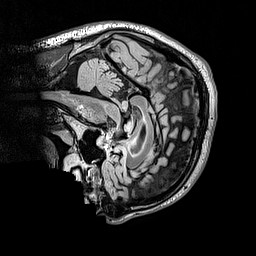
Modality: FLAIR
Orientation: sagittal
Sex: male
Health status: ill
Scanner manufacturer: siemens
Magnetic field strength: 3 T
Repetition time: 5 s
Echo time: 0.388 s